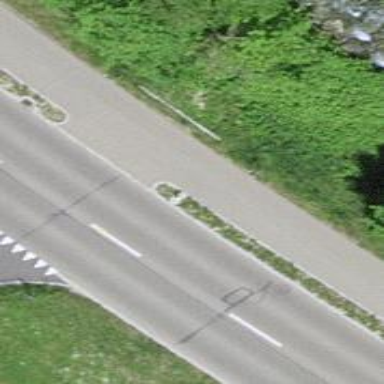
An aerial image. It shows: Cycleway.